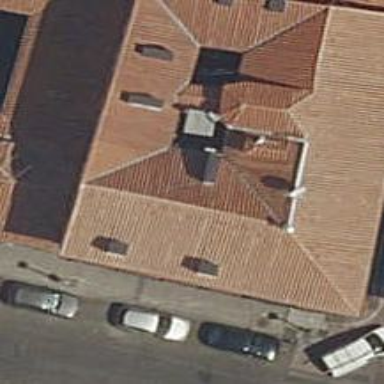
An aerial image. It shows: Restaurant.